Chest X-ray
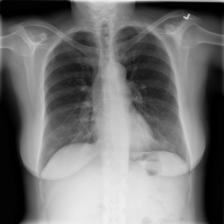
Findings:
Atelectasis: negative
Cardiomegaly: negative
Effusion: negative
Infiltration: negative
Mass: negative
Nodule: positive
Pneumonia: negative
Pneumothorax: negative
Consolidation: negative
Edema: negative
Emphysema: negative
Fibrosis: negative
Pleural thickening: negative
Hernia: negative